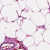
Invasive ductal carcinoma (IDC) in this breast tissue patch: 0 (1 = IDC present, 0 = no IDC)